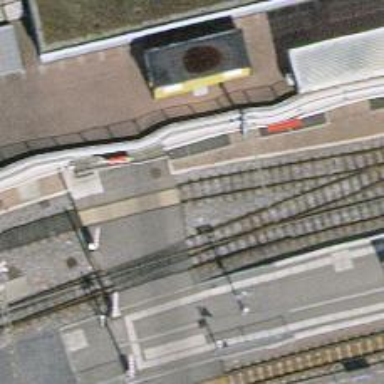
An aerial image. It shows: Narrow-gauge railway service yard with 1 track. The railway is electrified with contact line.